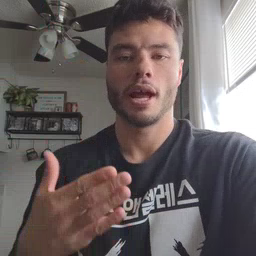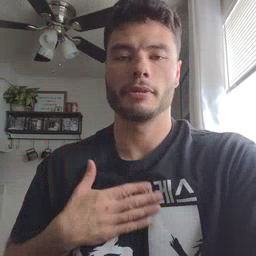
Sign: happy